Question: I have global php.ini file located in '/usr/local/lib' folder. The custom php.ini file is in '/home/petstail/public_html/' folder.
This is how my phpinfo() look like.

I am still loading global php.ini file.
How to change configuration file path, and run custom php.ini file.
Thanks.
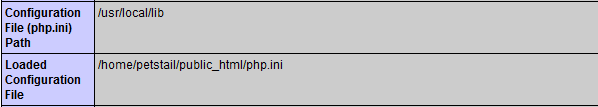
Answer: You might be able to do it via '.htaccess' by setting an environment variable (if Apache is running mod_php):
'SetEnv PHPRC /home/petstail/public_html/php.ini'
However, your php.ini file be in the document root (where it's publicly accessible) ... at the very least store it in a directory protected with another '.htaccess' defining 'Deny from all'.
OR you could deny access to 'php.ini' using the following.
'''
<FilesMatch "php.ini">
deny from all
allow from 127.0.0.1
<FilesMatch>
'''